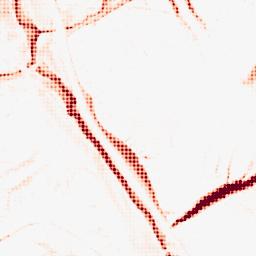
Category: morphological
Decomposition family: tophat
Decomposition parameters: size: 10
mode: black
Upsampling method: sinc_blackman
Upsampling parameters: scale: 8
kernel_size: 8
Upsampling scale: 8